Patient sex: F
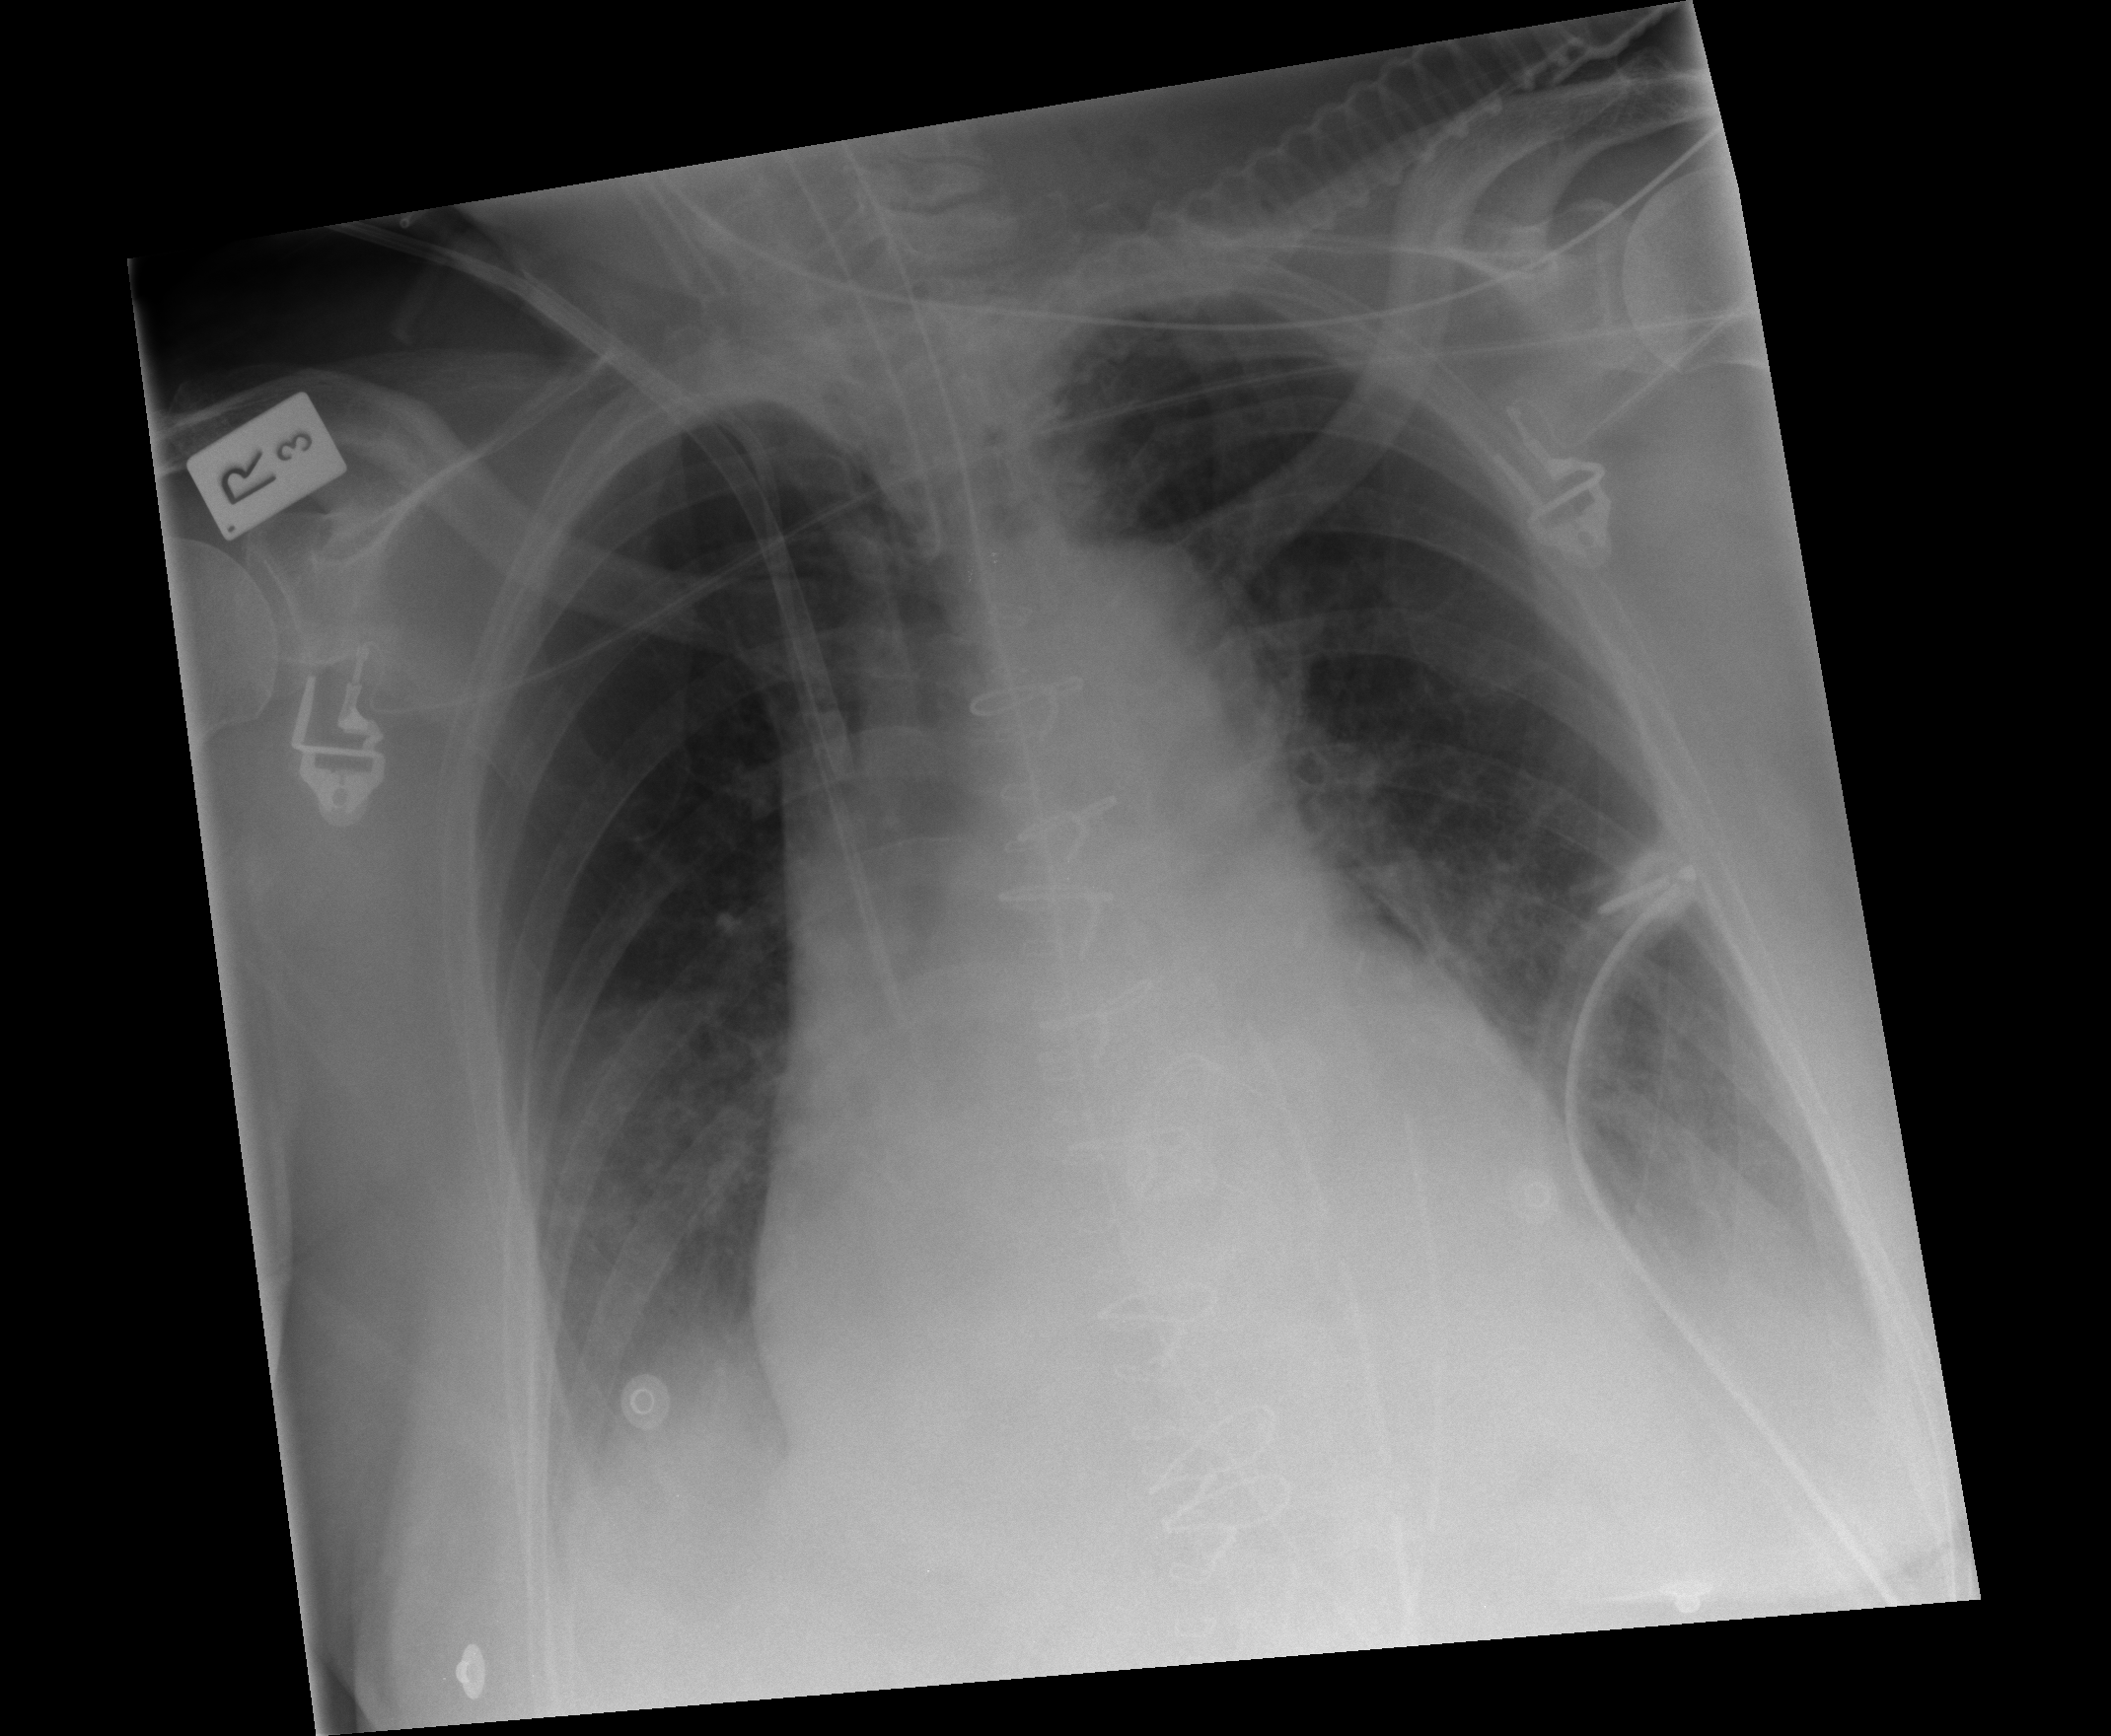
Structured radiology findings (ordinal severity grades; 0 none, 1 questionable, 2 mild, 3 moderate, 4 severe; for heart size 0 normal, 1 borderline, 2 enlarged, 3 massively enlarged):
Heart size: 2
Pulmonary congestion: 0
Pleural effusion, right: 2
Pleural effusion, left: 2
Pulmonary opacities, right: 0
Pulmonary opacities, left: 1
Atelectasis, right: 1
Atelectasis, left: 1